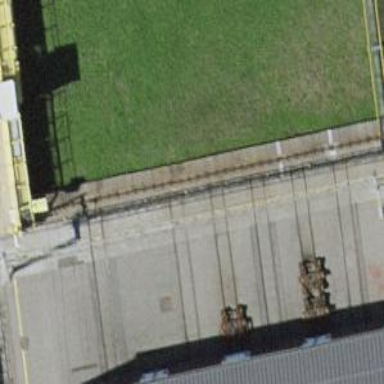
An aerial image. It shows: Railway crossing.